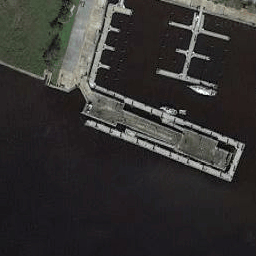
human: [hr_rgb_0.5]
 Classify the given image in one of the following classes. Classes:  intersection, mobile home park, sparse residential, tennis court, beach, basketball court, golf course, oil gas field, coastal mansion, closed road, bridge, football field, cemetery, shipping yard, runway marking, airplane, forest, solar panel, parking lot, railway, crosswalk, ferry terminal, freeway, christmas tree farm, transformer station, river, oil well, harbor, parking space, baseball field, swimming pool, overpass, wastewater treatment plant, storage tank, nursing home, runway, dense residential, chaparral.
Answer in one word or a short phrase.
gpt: ferry terminal